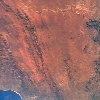
Label: land